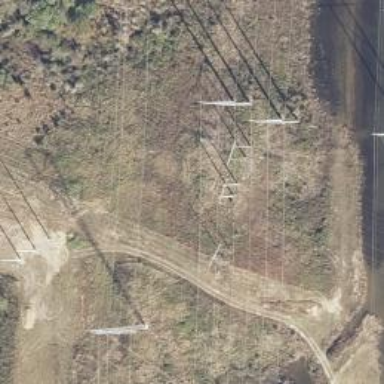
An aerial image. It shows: H-frame power tower with distinctive design.